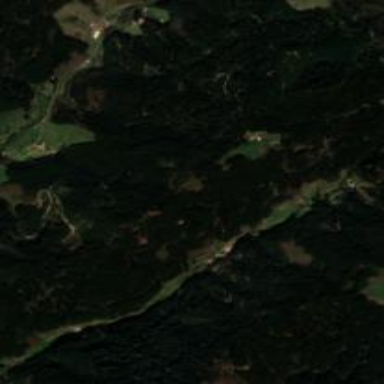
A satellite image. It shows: Forest.